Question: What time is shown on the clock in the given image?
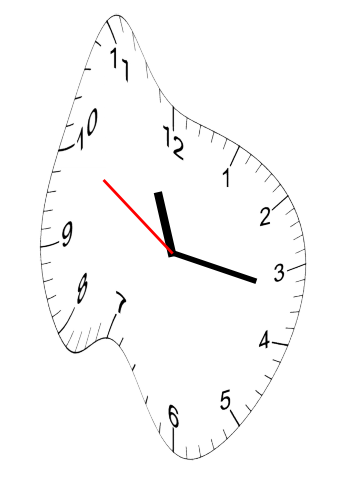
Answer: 11:16:50